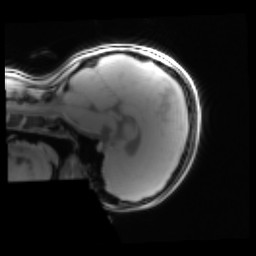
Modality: PDw
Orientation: sagittal
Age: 21
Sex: female
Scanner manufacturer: siemens
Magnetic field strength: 3 T
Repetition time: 0.25 s
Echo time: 0.00103 s